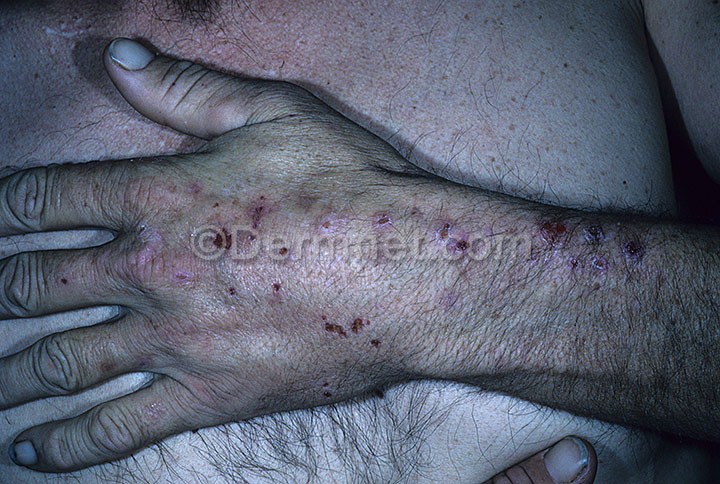
Disease: Light Diseases and Disorders of Pigmentation